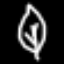
Label: leaf